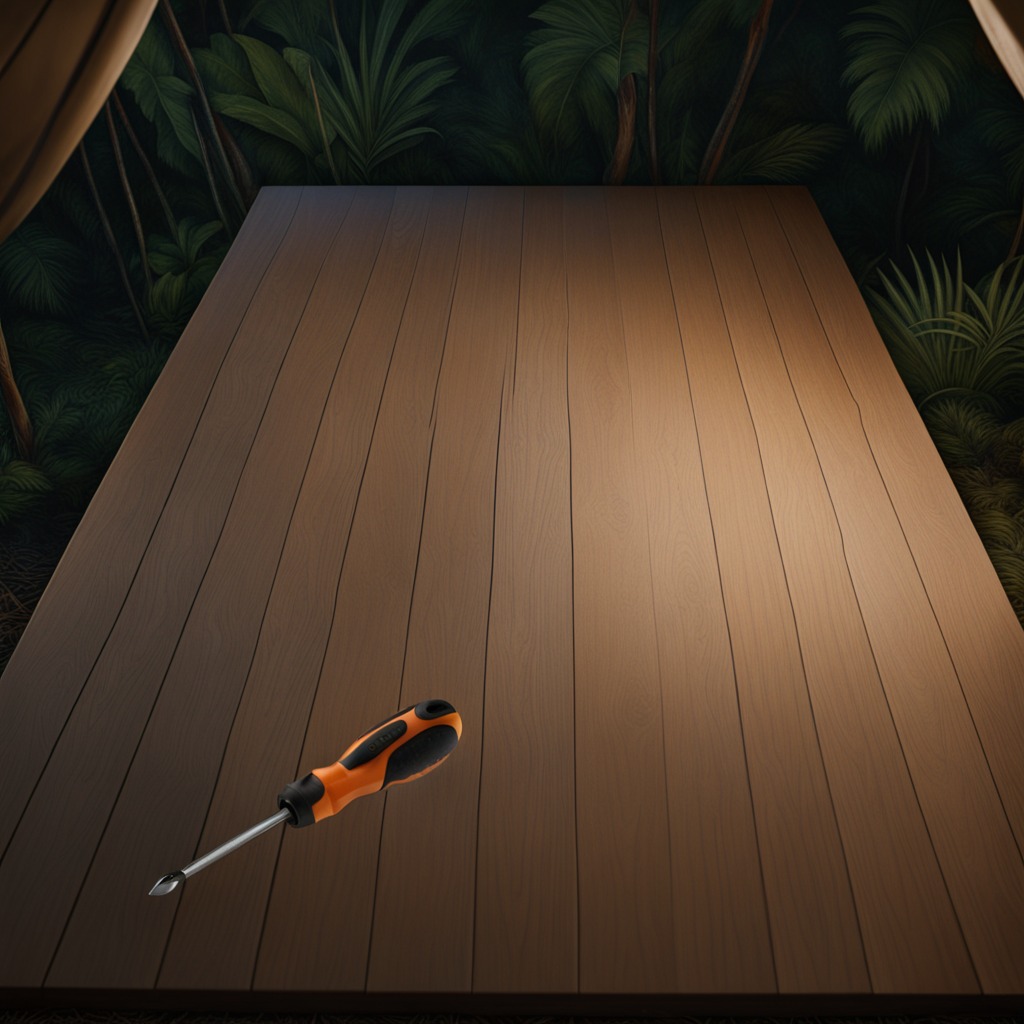
A screwdriver is lying on the wooden table.